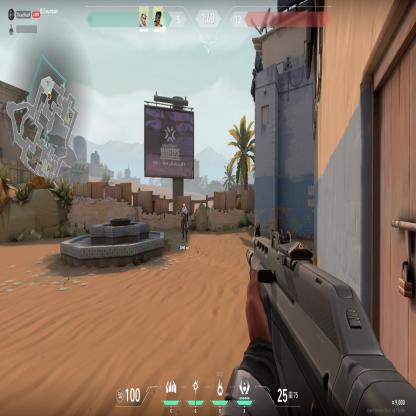
Label: teammate